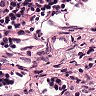
Metastatic tissue present: no